Question: I'm working on an application where 90% of the activities inherit from a common activity and all these activities leak, meaning that if I go from 'A->B' and then 'B->A' ('finish()' is called), 'B''s 'onDestroy()' gets called but it still leaks (checked with MAT).
The leaked activities are quite big (10MB~) so after going back and forth a few times the app crashes with OOM.
I've checked the heap dump and followed the path to GC roots for the leaking activities and they all look like this:

So I guess it's something in the common superclass that's leaking. I've already checked that all the BroadcastReceivers and listeners are unregistered when the activities get destroyed and there are no 'Handler's used nor anonymous inner classes which may be causing the leak (it seems to me, at least).
What could be the cause of the leak? Any help would be really appreciated.
I've found that there are two pieces of code that when commented out the activities are not leaking anymore:
1. Some lines of code that instantiate a ProgressDialog.
2. A call to postDelayed with an anonymous Runnable.
In the first case, the dialog's 'dismiss()' function is called before destruction, so I don't know why this could be the problem. In the second case, removeCallbacks is called for the 'Runnable' in 'onPause', so theoretically it's properly cleaned, isnt' it?
Cheers.
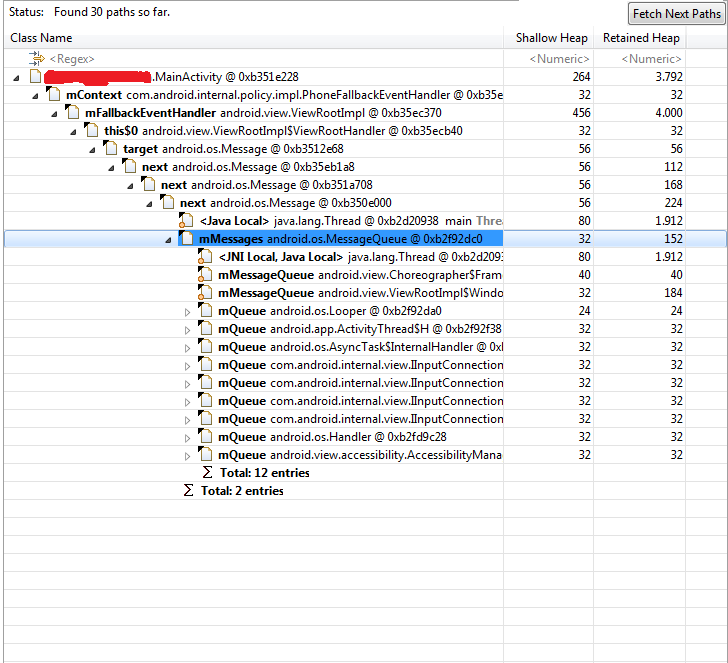
Answer: The problem turn out to be the anonymous 'Runnable' in 'postDelayed'. This 'Runnable' was called with the 'postDelayed()' function of the content view of the base activity, so it was something like this:
'''
@Override
protected void onResume() {
...
mCallback = new Runnable() { ... };
getContentView().postDelayed(mCallback, mDelay);
}
'''
The surprising part was that this callback was removed in 'onPause()':
'''
@Override
protected void onPause() {
...
getContentView().removeCallbacks(mCallback);
mCallback = null;
}
'''
Why this didn't prevent the leak is still a mistery to me. At first I tried using 'getContentView().getHandler().removeCallbacksAndMessages(null)' and it fixed the leak, but then the app had things completely broken apart in seemingly unrelated places.
In the end what fixed the leak was creating a 'Handler' instance and calling 'postDelayed()' and 'removeCallbacks()' on this handler.